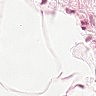
Metastatic tissue present: no